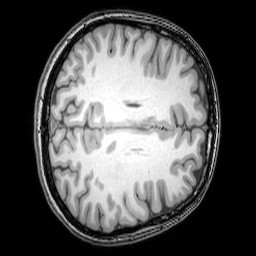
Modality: T1w
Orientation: axial
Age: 22
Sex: female
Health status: healthy
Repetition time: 0.081 s
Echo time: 0.037 s